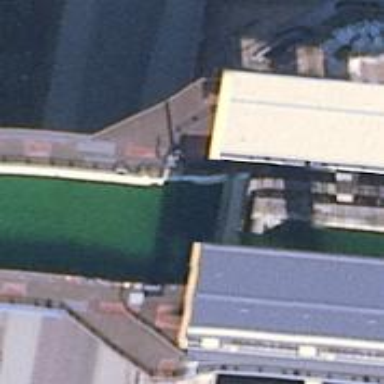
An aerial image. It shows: Boat lift on waterway.